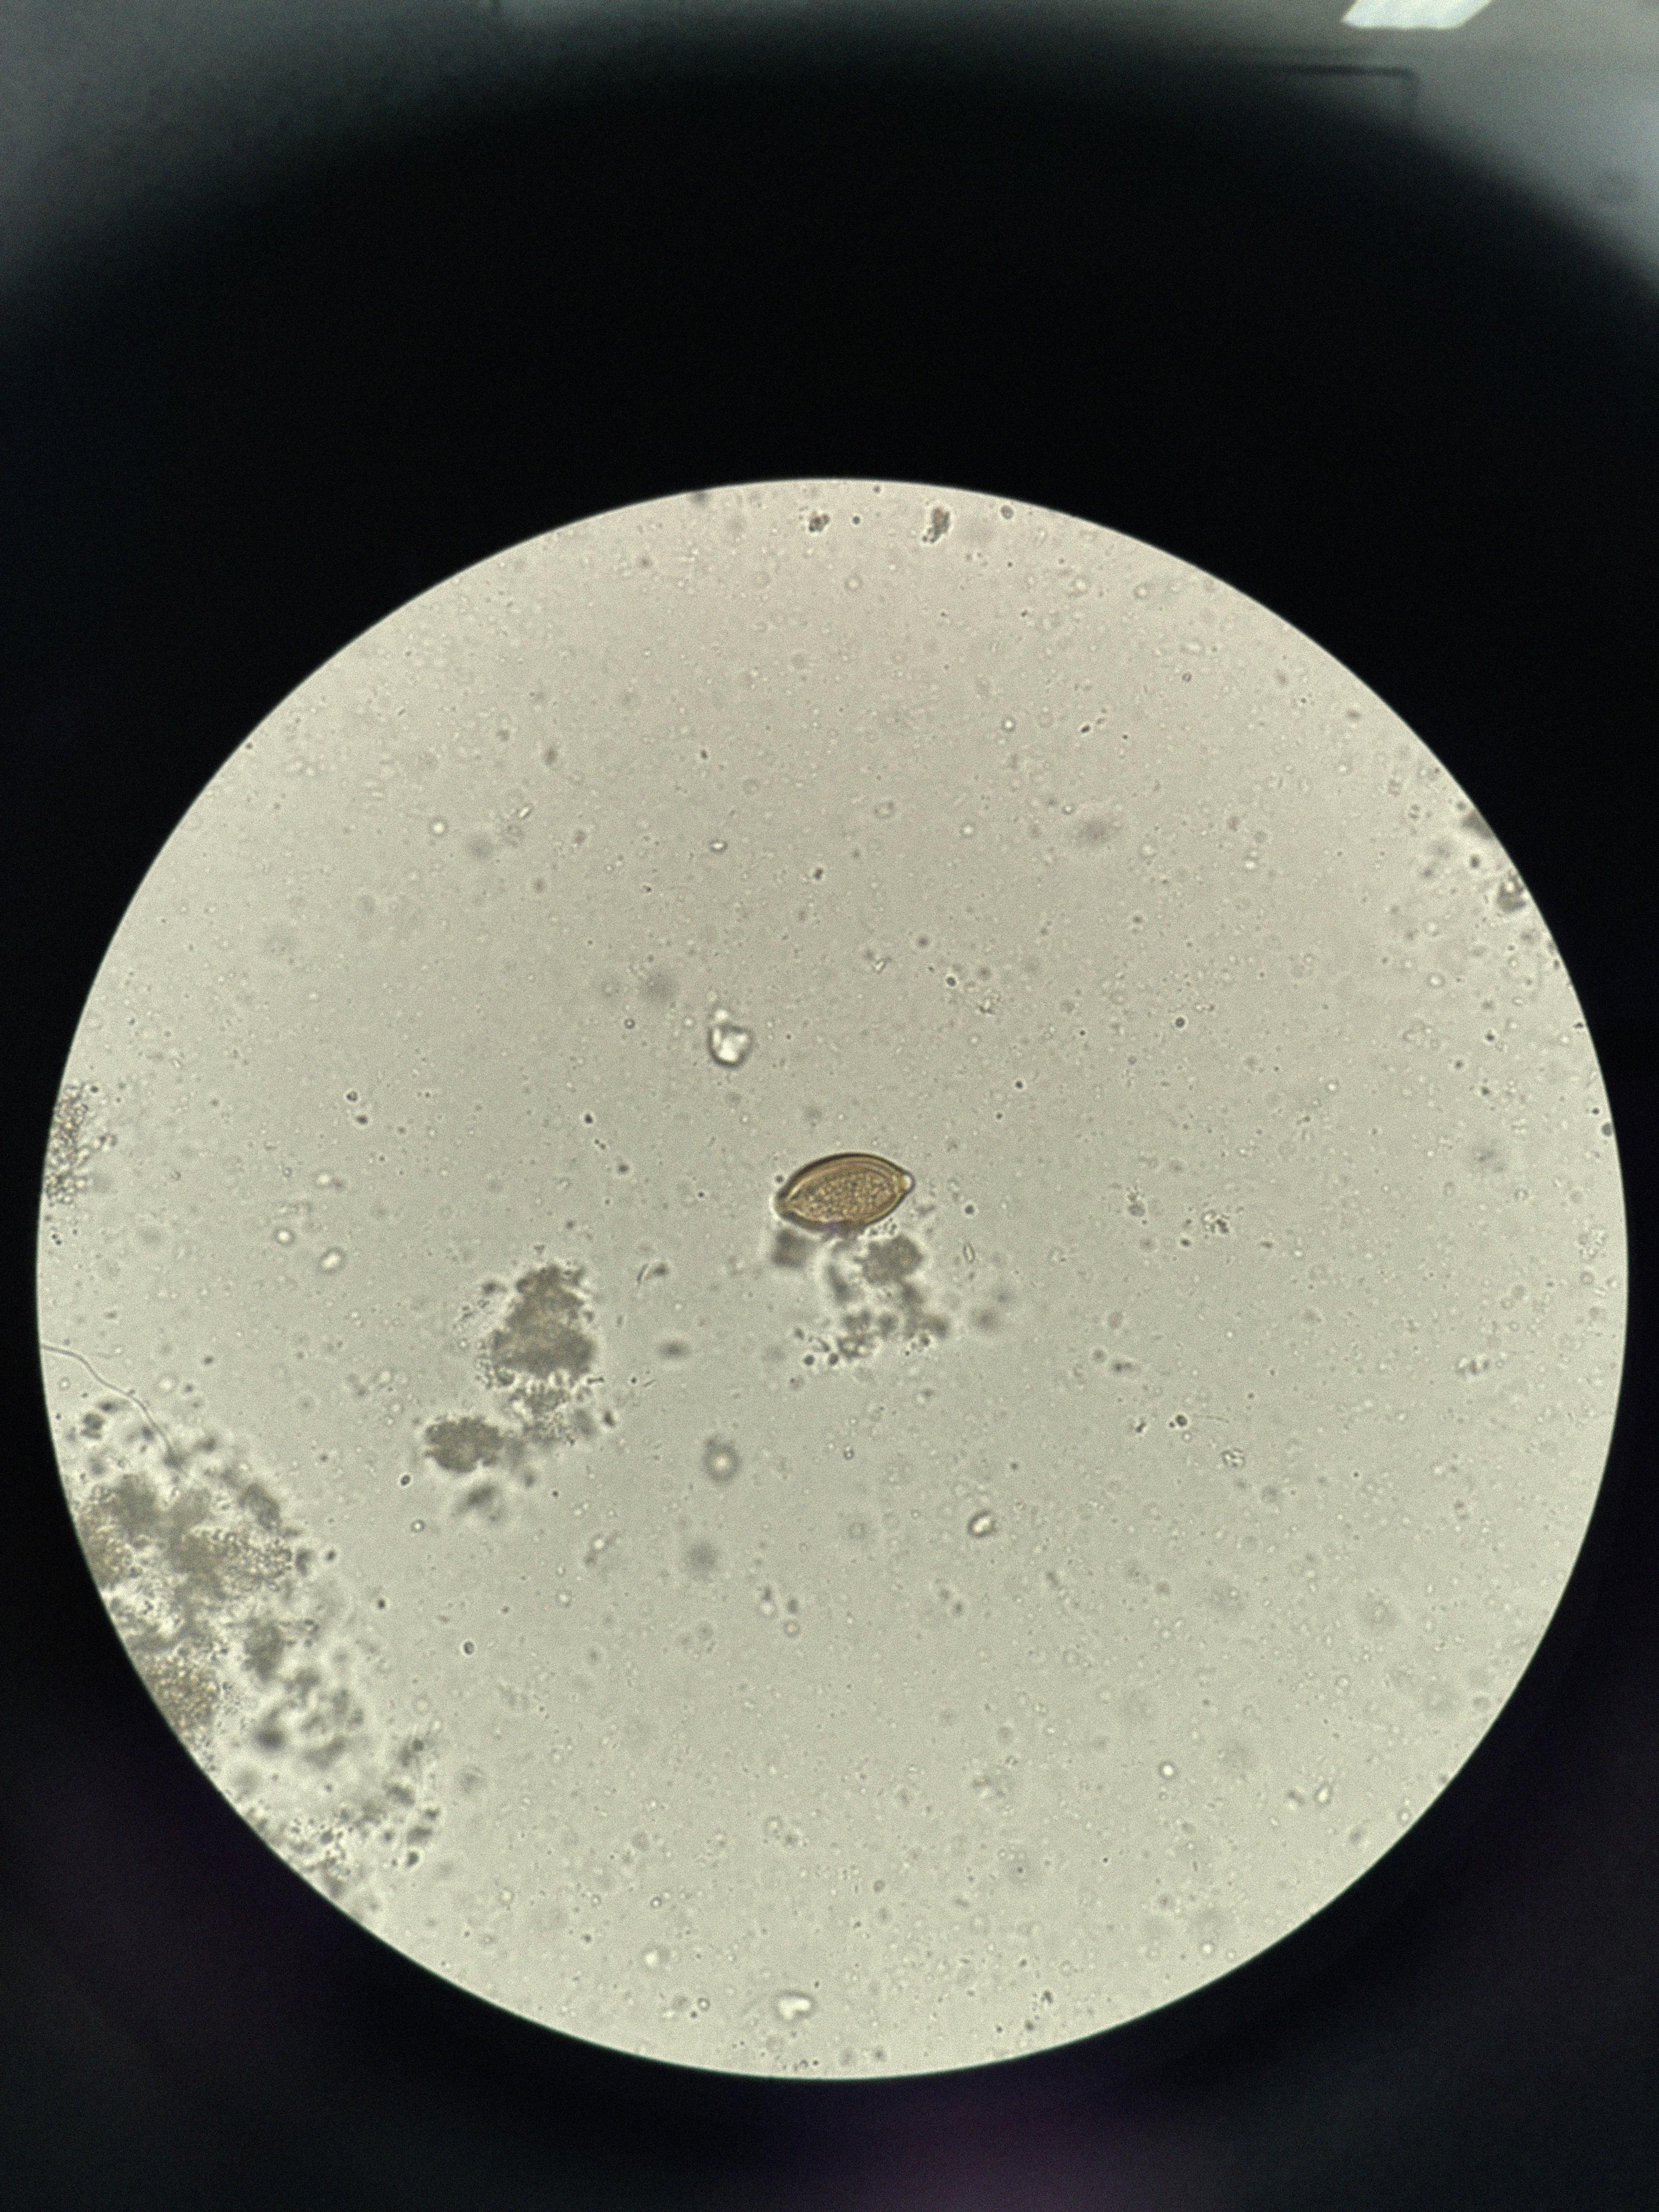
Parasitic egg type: Trichuris trichiura